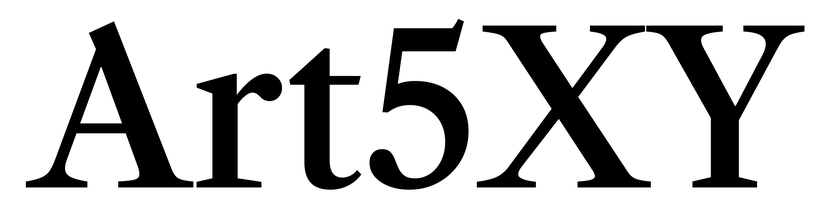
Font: LibreCaslonText_Medium